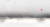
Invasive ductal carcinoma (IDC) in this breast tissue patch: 0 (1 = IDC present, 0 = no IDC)